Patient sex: F
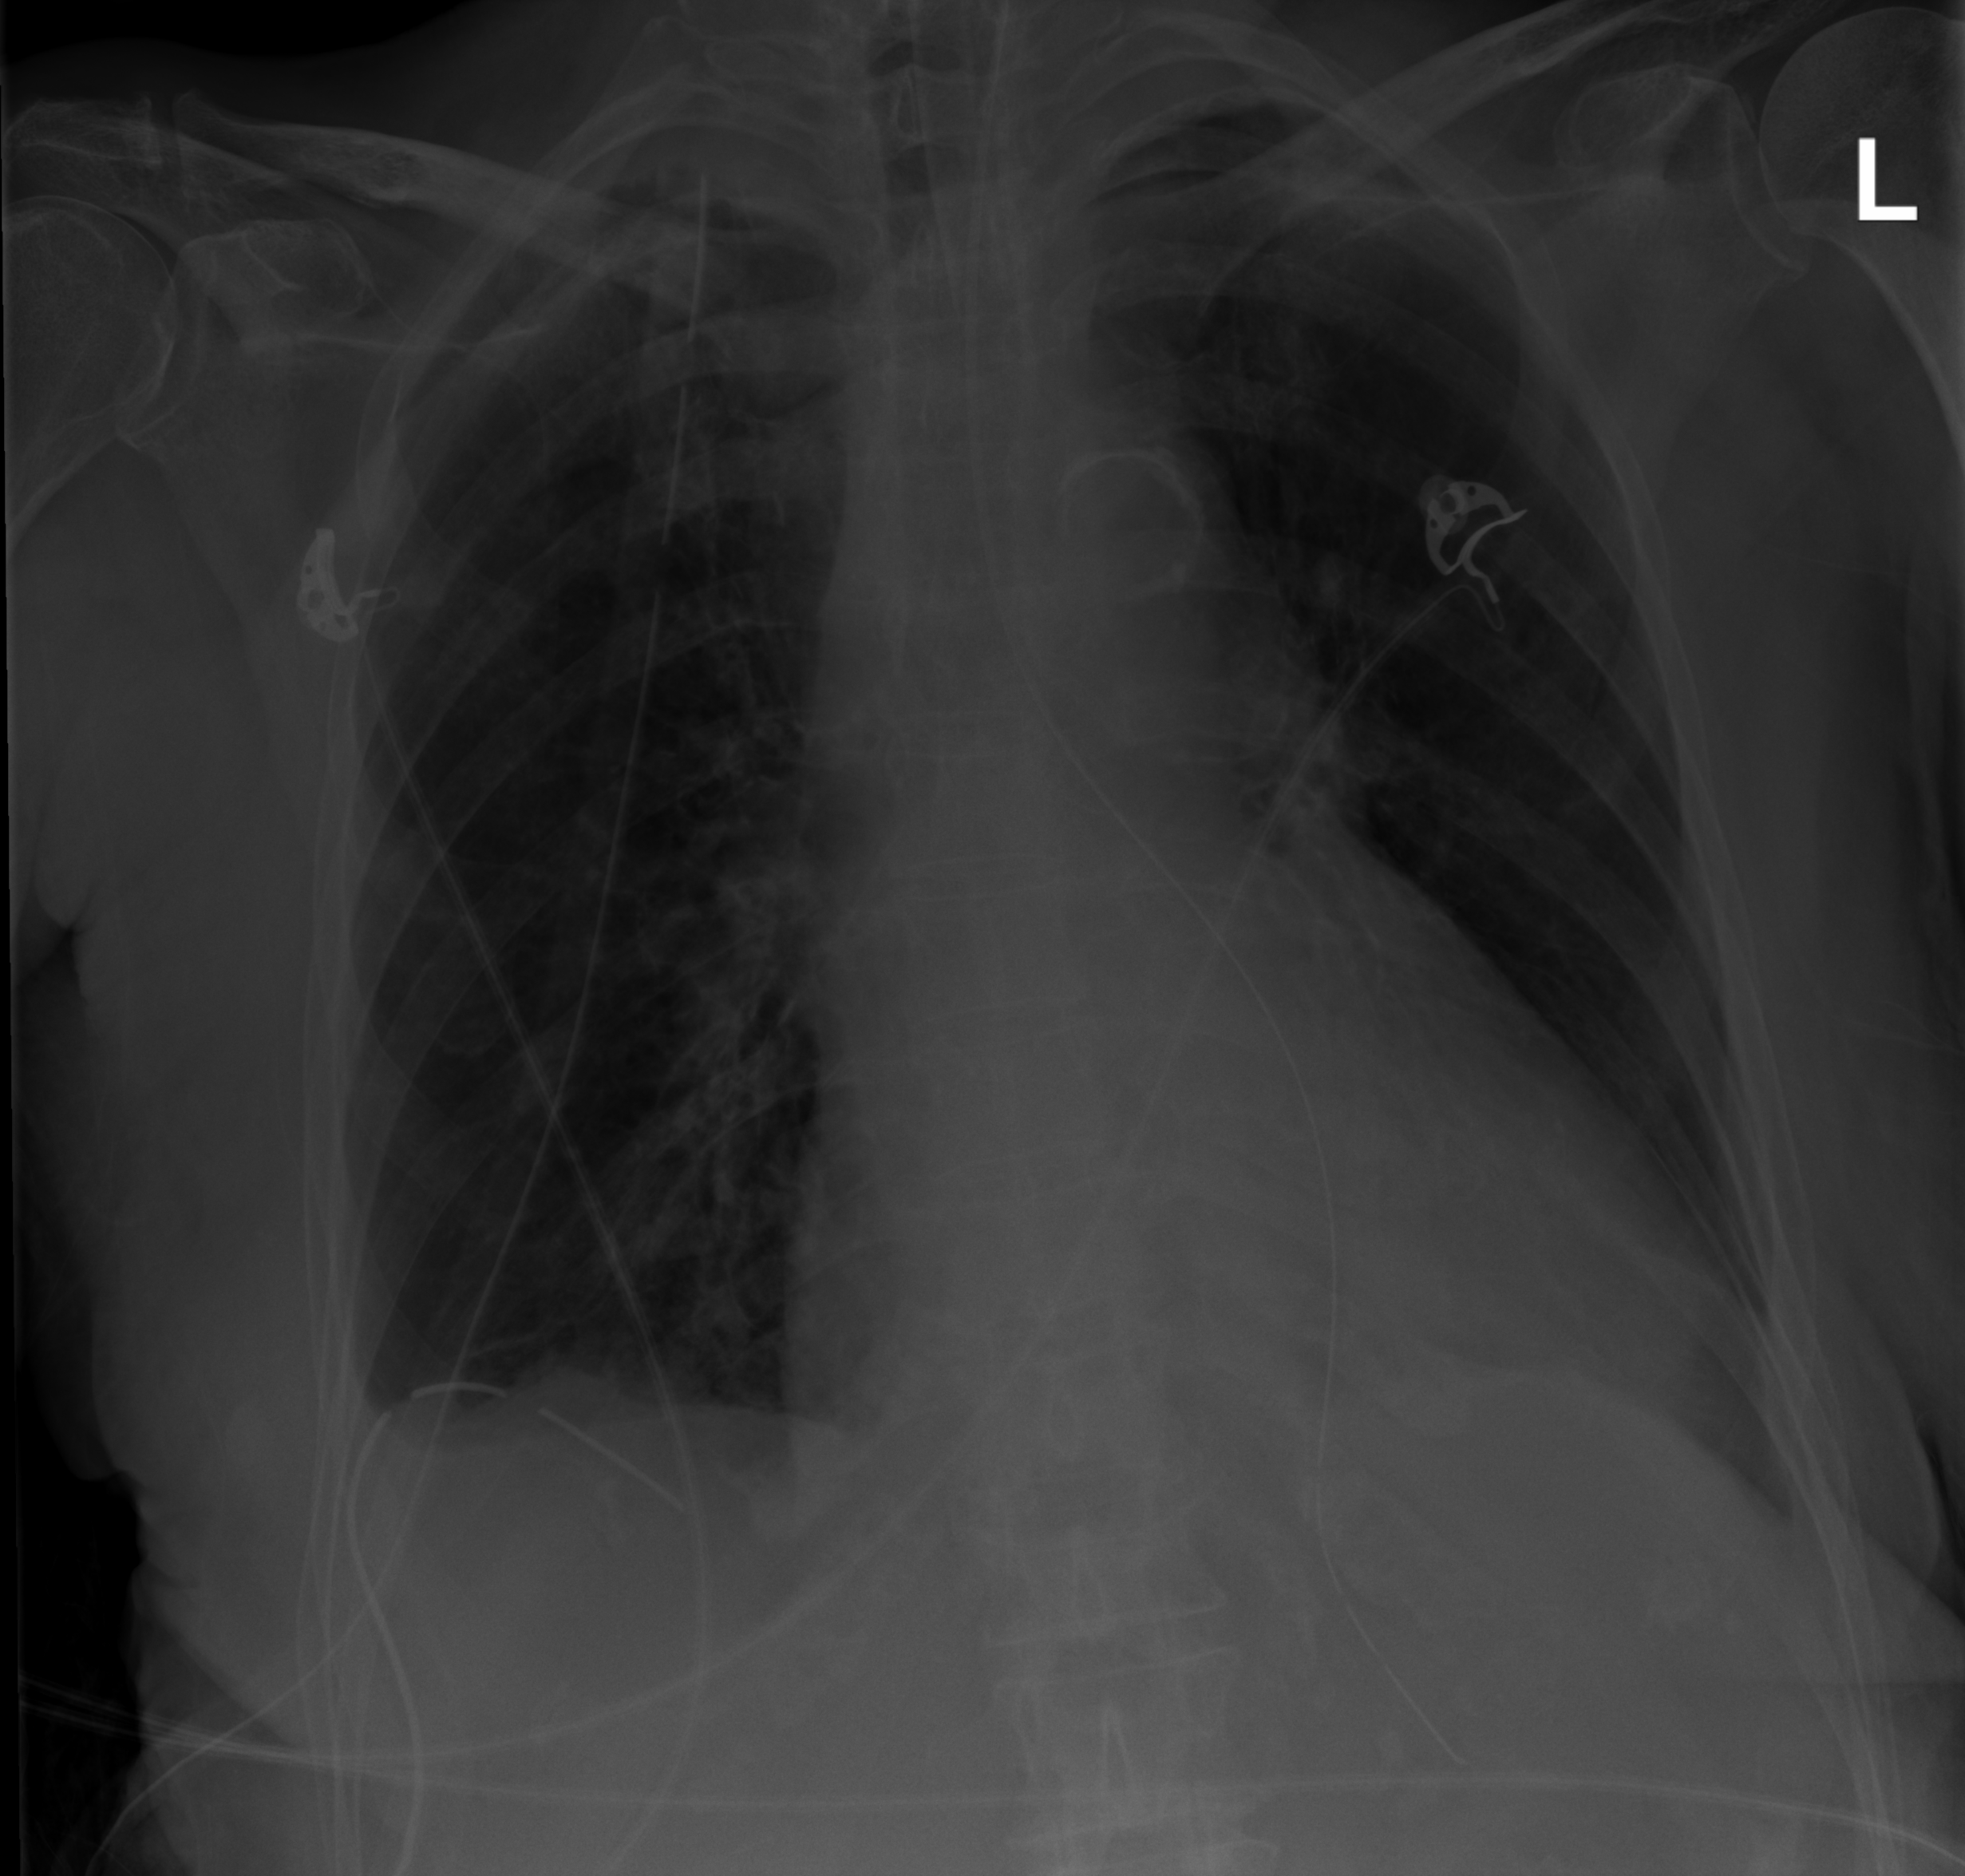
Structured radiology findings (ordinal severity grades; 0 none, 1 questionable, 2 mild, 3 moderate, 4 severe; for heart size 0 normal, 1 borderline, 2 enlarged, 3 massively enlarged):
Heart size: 0
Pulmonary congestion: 0
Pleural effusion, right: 2
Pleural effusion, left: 1
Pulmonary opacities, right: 0
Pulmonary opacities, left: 0
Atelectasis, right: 2
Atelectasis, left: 0